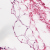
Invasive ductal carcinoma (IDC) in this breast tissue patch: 0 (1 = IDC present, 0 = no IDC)